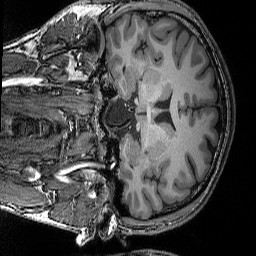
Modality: T1w
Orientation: coronal
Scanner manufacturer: siemens
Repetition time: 2.25 s
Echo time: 0.00418 s